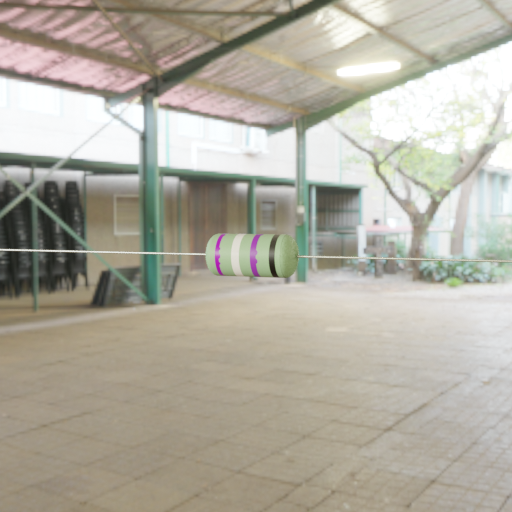
Resistor colour bands (in order): violet, white, violet, black